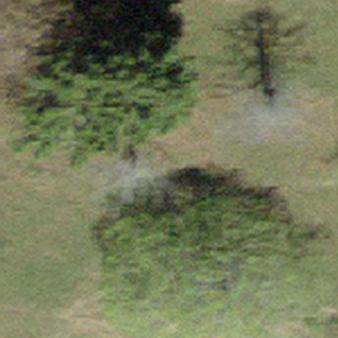
Label: other